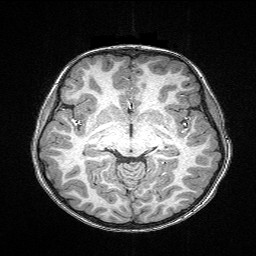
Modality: T1w
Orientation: coronal